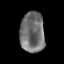
Tissue: prostate
Cell type: Epithelial cells
Senescence score: 0.3539
Nuclear area (px): 970
Mean DAPI intensity: 112.298